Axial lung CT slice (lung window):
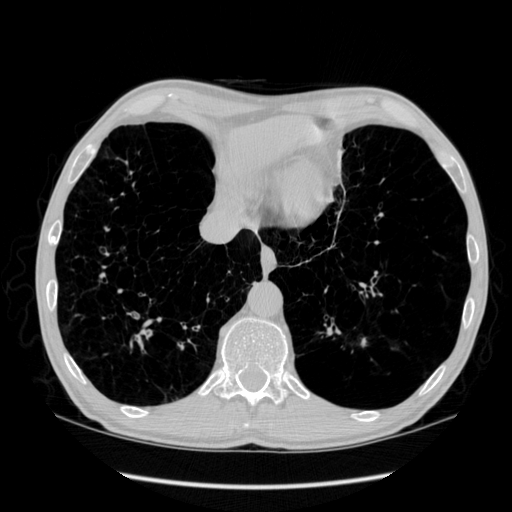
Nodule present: no